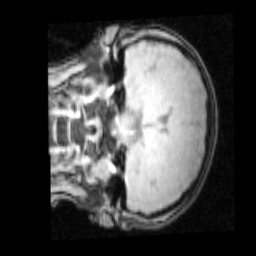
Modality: PDw
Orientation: coronal
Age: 20
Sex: female
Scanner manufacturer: siemens
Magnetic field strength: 3 T
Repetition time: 0.25 s
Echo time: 0.00103 s